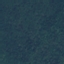
Label: Forest